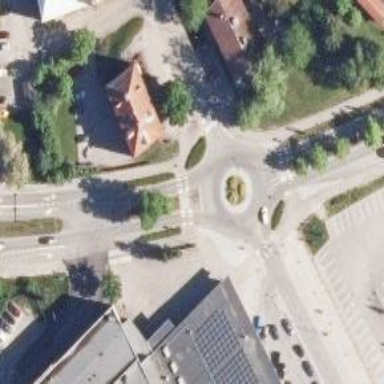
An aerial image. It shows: Tertiary road with asphalt surface leading to roundabout junction.